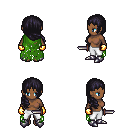
a pixel art fantasy rpg character, female body template, human, dark skin, green tattered cape, white pants, raven right-swept hairstyle, gold gloves, metal boots, dagger, four views (front, back, left, right), 2x2 character sprite sheet, small pixel art, hard edges, no anti-aliasing